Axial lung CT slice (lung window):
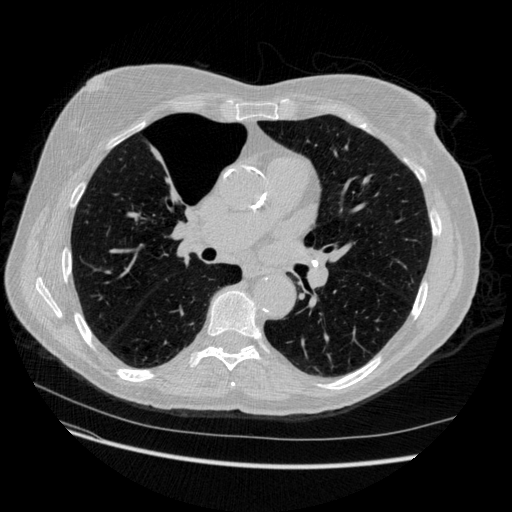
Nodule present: no